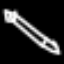
Label: pencil